Question: Anyone know how to make project and structure navigation set in splitting mode?
See images ( I was able doing this, but don't know how )

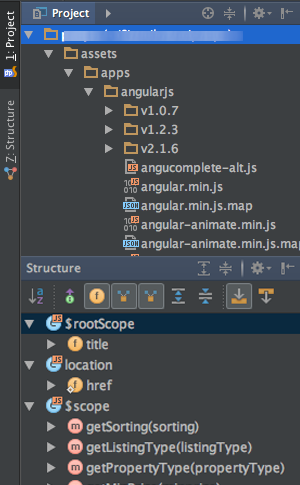
Answer: Step :
1. Preferences
2. Appearance & Behaviour
3. Appearance then untick side-by-side layout on the left at Window options
4. Project tab move to the left side and make sure untick split-mode
5. Structure tab move to the left side and make sure tick split-mode